二年级 · 变换几何
请填一填, 并画出平移后的图形。

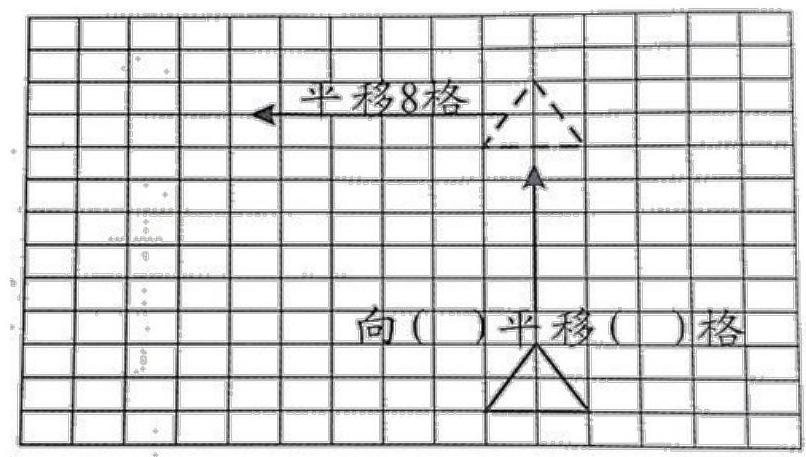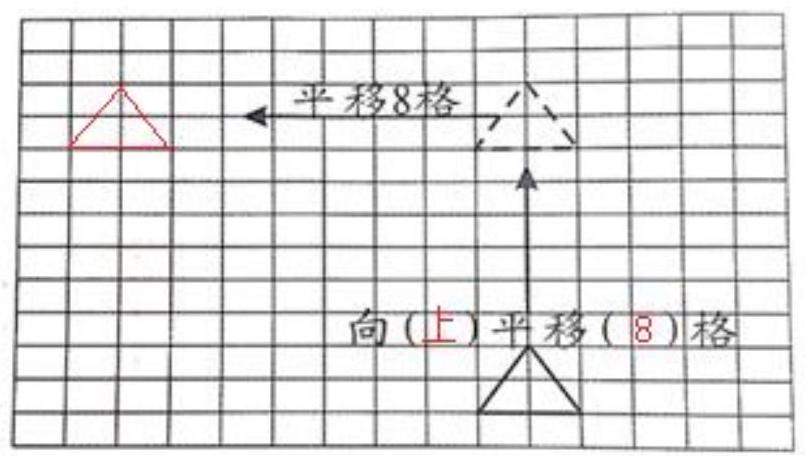
答案:

【详解】略
解析:

【详解】略